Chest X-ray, PA view. Patient: 57 years old, sex F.
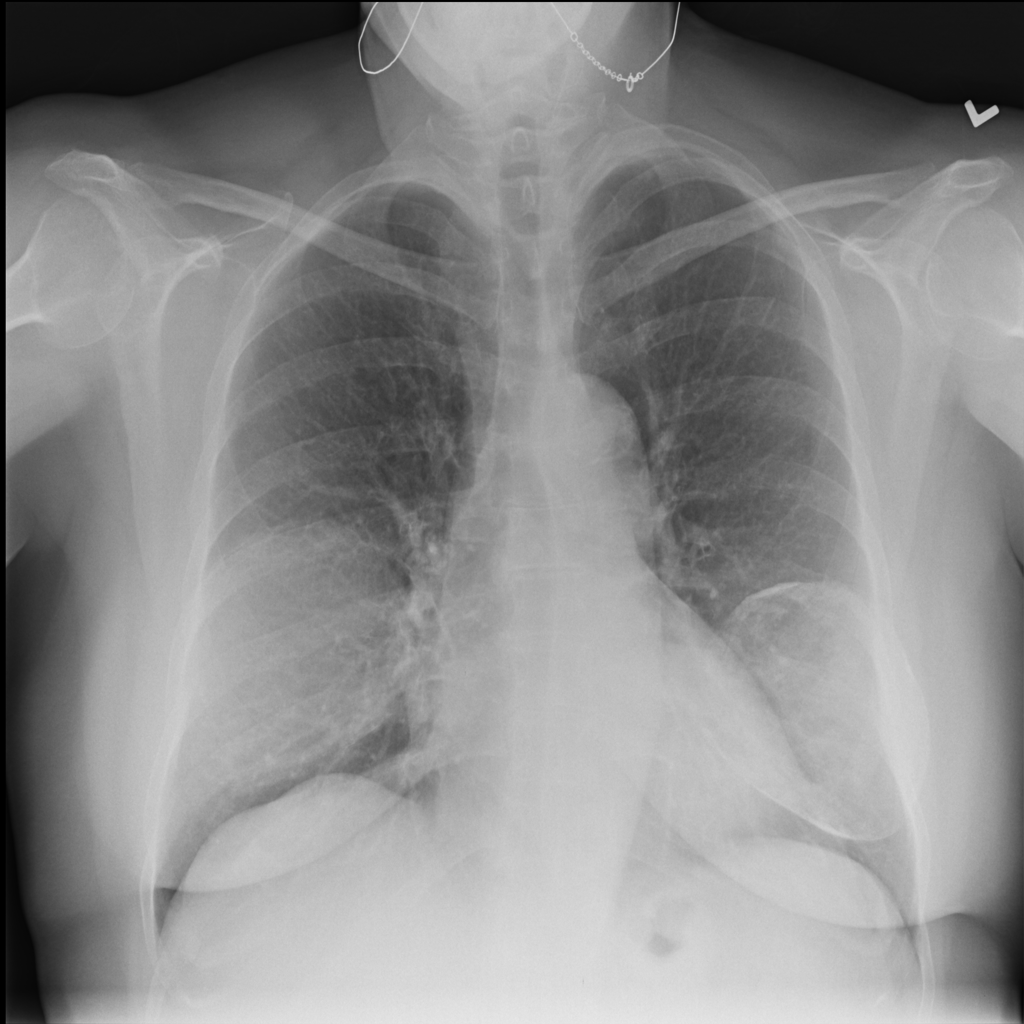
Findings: No Finding